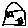
Label: house